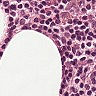
Metastatic tissue present: no